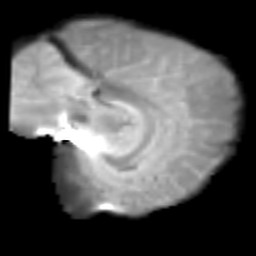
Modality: T2w
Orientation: sagittal
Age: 24
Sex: female
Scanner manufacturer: siemens
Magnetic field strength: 3 T
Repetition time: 2.3 s
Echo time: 0.085 s